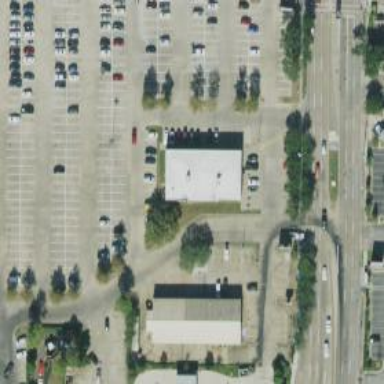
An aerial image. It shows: Parking space.